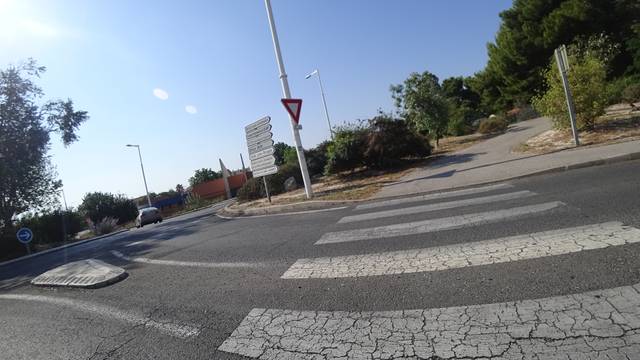
Region: France
Coordinates: 42.705, 2.883